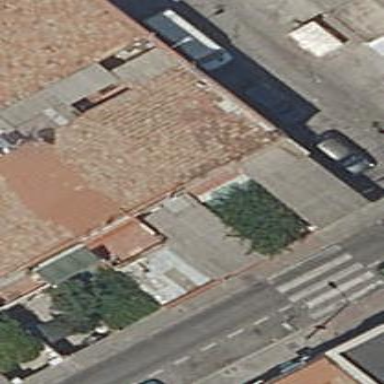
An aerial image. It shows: Terrace building.